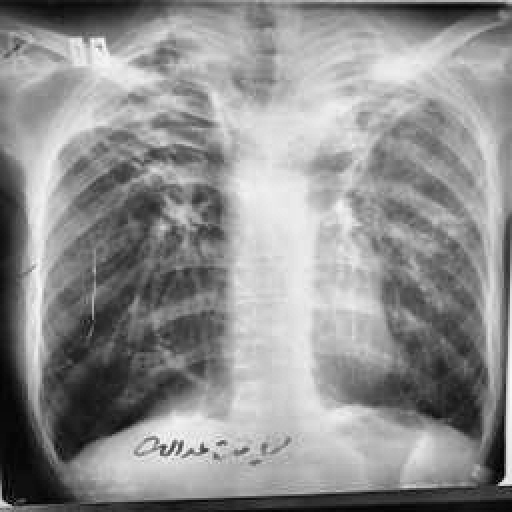
Finding: TUBERCULOSIS